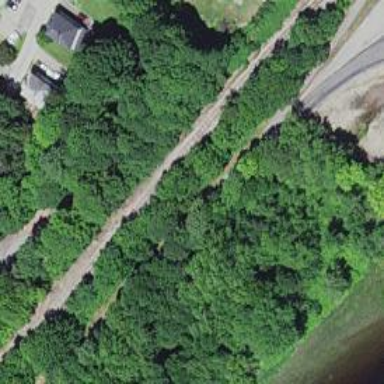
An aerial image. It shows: Abandoned railway.